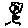
Label: flower